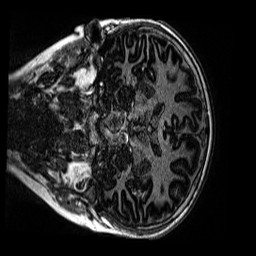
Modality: MP2RAGE
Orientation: coronal
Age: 11
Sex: female
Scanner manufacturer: siemens
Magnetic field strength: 3 T
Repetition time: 4 s
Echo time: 0.00299 s